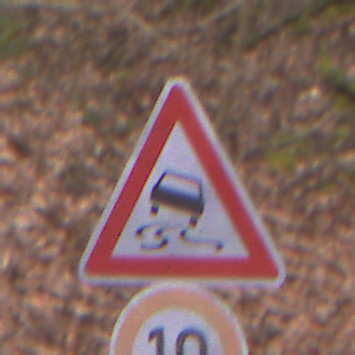
Verkehrszeichen: SchleuderOderRutschgefahr
Zusatzzeichen unten: Geschwindigkeit10
Umgebung: Outdoor, Nature
Tageszeit: Midday
Wetter: Overcast
Licht: Natural
Jahreszeit: Autumn
Kontrast: LowContrast